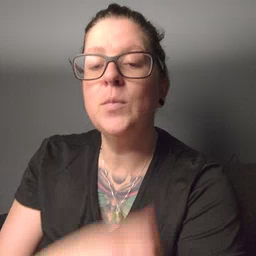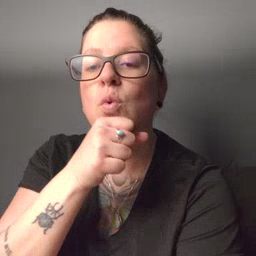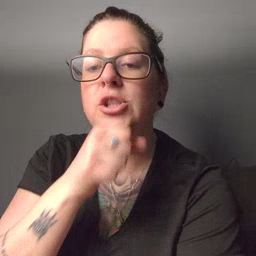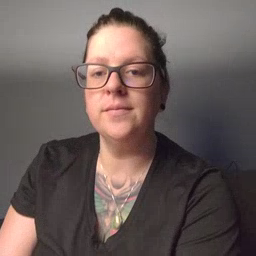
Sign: orange